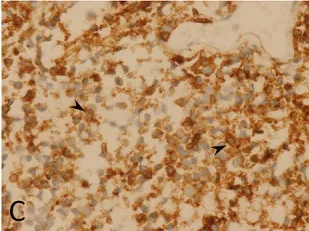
Pathological findings. , CD20 positive (arrowheads) (magnification, x400).
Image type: pathology (immunostaining)